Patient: sex M, age 48
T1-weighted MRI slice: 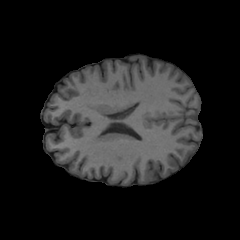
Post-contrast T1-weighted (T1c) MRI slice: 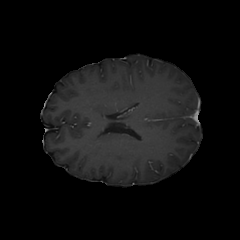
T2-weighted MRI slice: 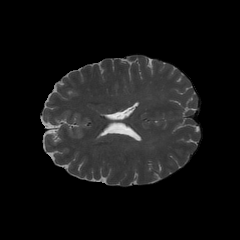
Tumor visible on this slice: no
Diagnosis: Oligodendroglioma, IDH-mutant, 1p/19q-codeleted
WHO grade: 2